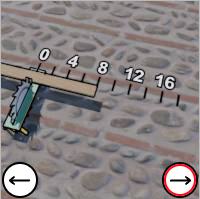
Task: length
Answer: 8
First scale value: 4.0